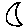
Label: moon